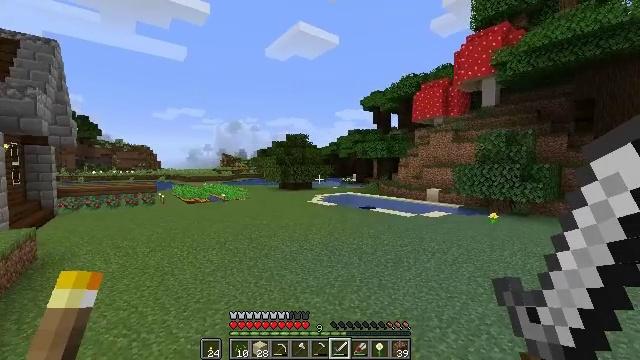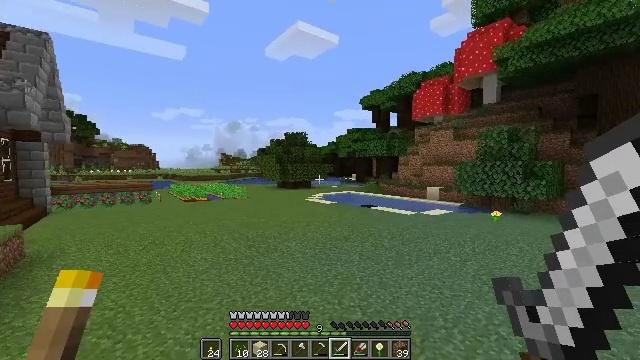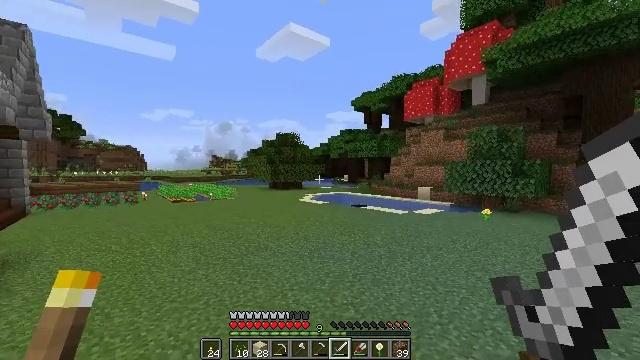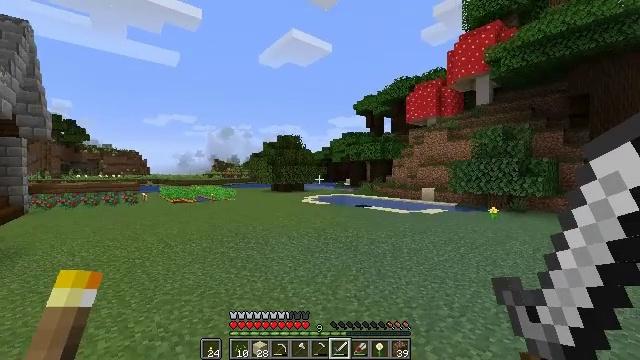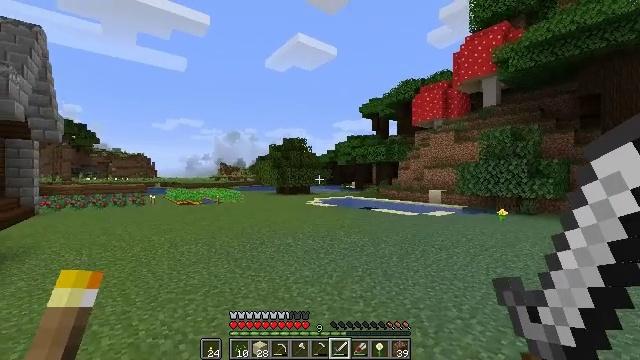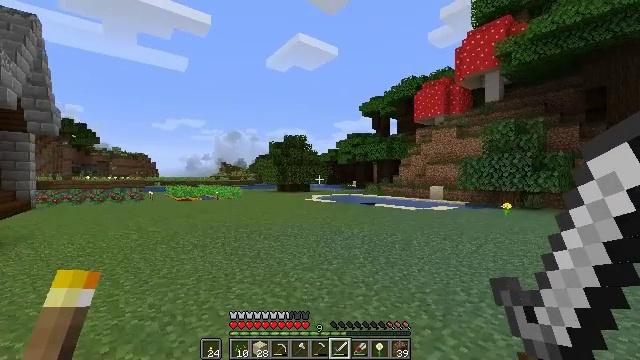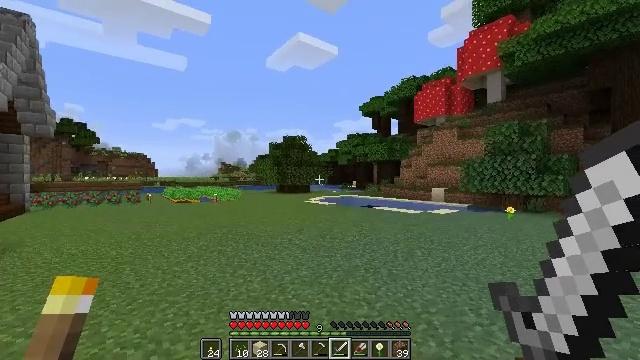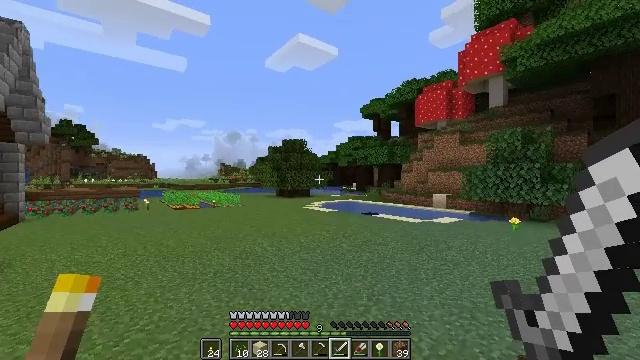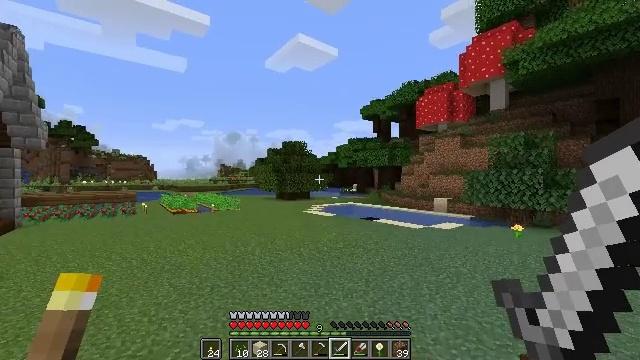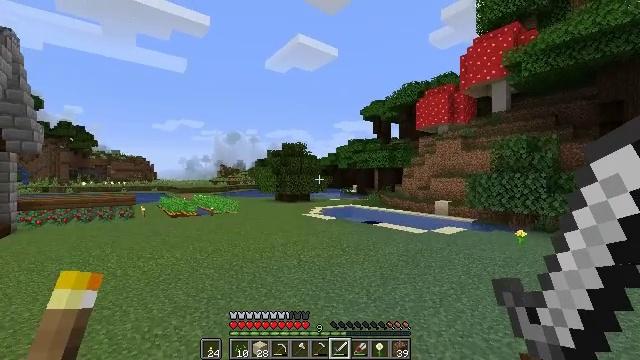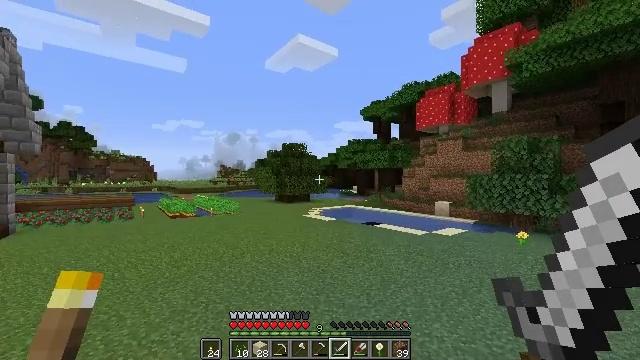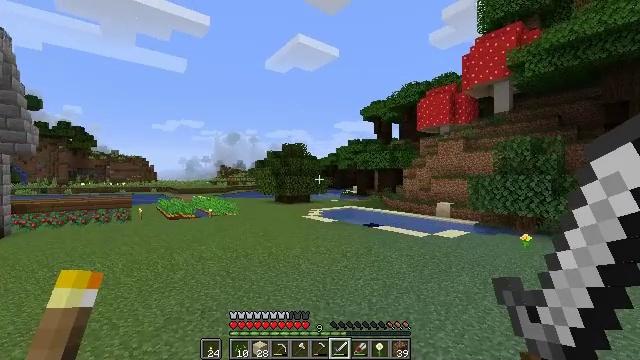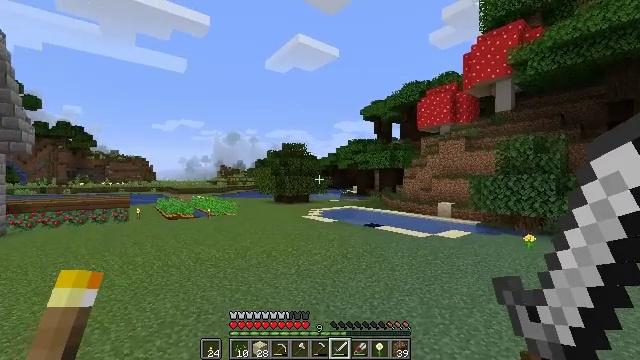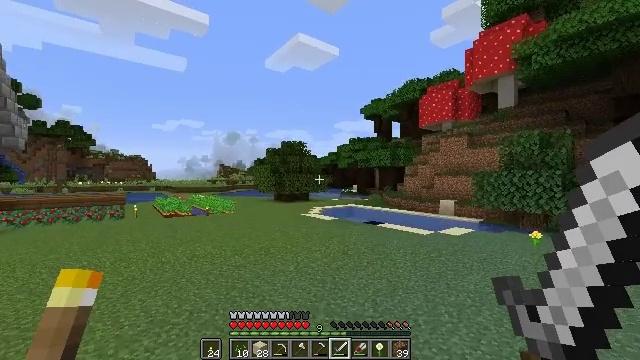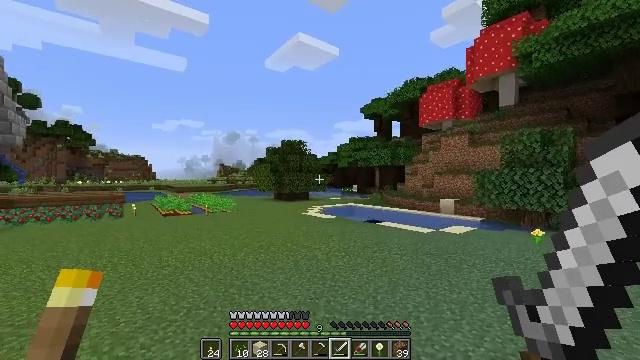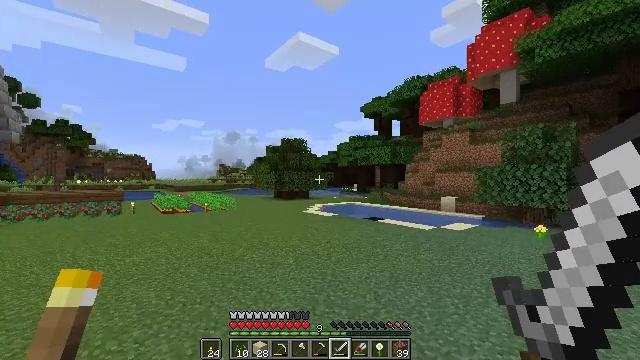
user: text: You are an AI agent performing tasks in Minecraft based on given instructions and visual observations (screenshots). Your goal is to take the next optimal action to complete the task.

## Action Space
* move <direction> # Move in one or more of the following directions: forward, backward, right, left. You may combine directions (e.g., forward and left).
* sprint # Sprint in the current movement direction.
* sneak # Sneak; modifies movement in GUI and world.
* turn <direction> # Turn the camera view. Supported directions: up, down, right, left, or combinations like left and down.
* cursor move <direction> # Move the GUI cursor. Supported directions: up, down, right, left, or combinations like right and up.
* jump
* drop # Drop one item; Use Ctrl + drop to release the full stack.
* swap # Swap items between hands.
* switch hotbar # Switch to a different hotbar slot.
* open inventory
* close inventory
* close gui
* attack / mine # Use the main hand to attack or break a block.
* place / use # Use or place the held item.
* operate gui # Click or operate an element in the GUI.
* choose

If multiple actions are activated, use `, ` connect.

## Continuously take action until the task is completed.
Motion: motion action
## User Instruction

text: Attack the ground to gather sand.
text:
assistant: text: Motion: move forward, jump
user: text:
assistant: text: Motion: move forward, turn right, jump
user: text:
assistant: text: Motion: move forward, turn up, jump
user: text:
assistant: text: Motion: move forward, turn left, jump
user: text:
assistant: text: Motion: move forward, jump
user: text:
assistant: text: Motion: move forward, sprint, jump
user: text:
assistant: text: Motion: move forward, sprint, jump
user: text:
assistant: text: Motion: move forward, sprint, jump
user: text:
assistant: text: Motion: move forward, sprint, jump
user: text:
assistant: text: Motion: move forward, sprint, jump
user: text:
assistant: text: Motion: move forward, sprint, jump
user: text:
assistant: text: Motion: move forward, jump
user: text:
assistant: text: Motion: move forward, jump
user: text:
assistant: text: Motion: move forward, jump
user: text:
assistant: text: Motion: move forward, jump
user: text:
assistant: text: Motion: move forward
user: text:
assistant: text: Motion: move forward
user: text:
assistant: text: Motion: move forward
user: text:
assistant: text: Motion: move forward
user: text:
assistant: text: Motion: move forward
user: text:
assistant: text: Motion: move forward
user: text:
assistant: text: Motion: move forward, turn left
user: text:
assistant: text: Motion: move forward, turn left
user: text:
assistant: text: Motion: move forward, turn left
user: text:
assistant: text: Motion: move forward
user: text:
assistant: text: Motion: move forward, sprint
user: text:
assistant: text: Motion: move forward, sprint
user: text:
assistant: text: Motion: move forward, sprint
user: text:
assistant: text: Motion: move forward, sprint
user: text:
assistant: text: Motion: move forward, turn right